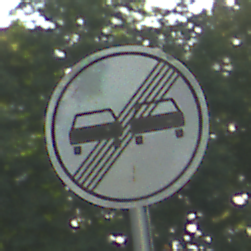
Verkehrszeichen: EndeUeberholverbot
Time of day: SunriseSunset
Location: Outdoor (Suburban)
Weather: PartlyCloudy
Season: NotSpecified
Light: Natural